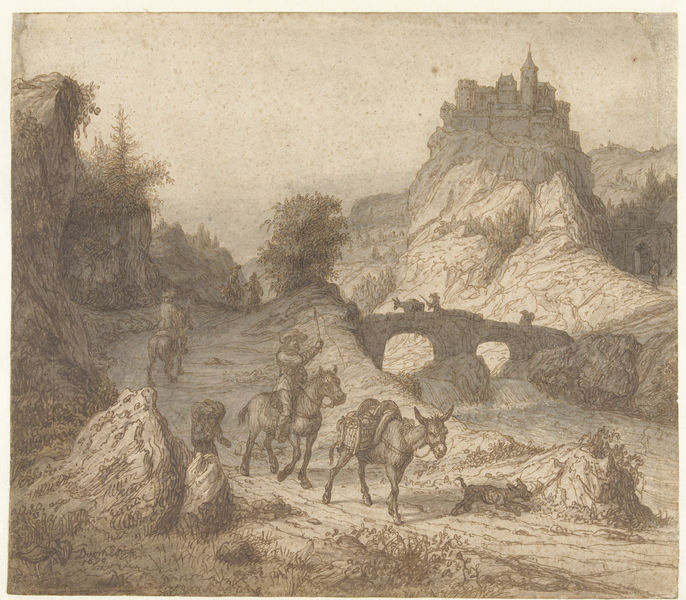
Titel: Berglandschap met kasteel en figuren
Künstler: Lambert Doomer
Standort: Amsterdam
Institution: Rijksmuseum
Schlagwörter: hat, men, wall, homme, chapeau, chien, horses, man, rock, rocks, sky, tree, hill, lake, landscape, mountain, nature, sand, water, tower, trees, river, plants, road, drawing, castle, animals, dog, hats, sketch, walking, arbre, paysage, fleuve, cheval, chevaux, eau, bridge, dirt, riviere, walls, watercolor, ears, chateau, rochers, arbres, horse, rocher, reins, pont, chemin, shadows, whip, trail, chiens, weeds, halter, vines, ane, ass, vista, riders, travelers, donkey, journey, mule, donkeys, twilight, cours d'eau, pack, peddlar, merchant, fouet, mules, bagages, cravache, archies, trsk, cliff